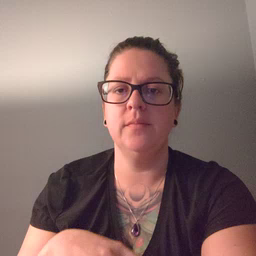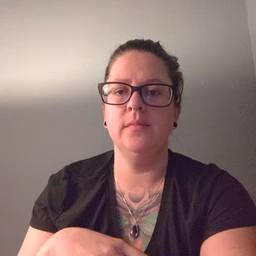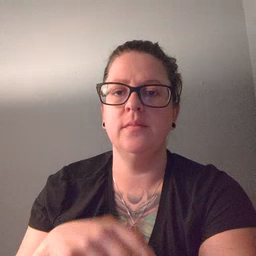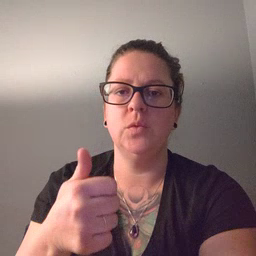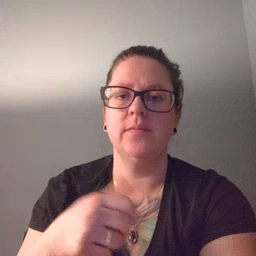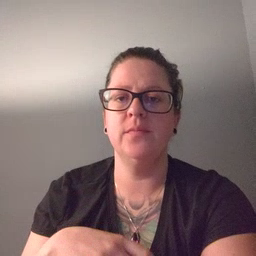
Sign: yourself